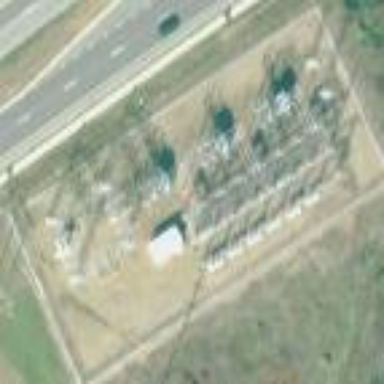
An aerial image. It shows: Distribution substation with distribution transformers.